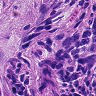
Metastatic tissue present: yes